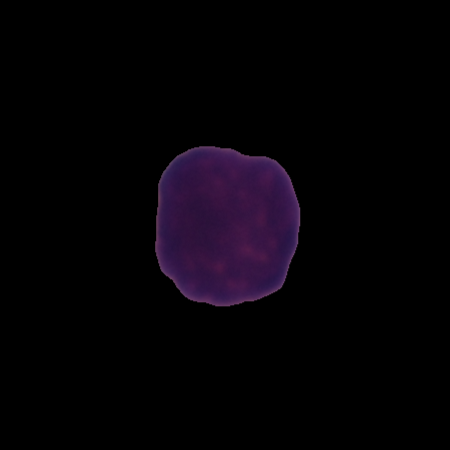
Label: healthy